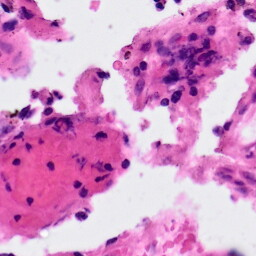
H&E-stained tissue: Ovarian